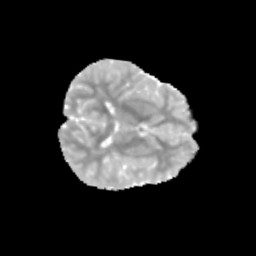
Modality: MD
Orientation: axial
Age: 9
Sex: male
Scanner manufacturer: siemens
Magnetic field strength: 3 T
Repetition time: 3.8 s
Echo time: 0.07 s